Question: I have this layout which is a row item of a ListView:
'''
<LinearLayout xmlns:android="http://schemas.android.com/apk/res/android"
android:layout_width="fill_parent"
android:layout_height="match_parent"
android:clickable="true"
android:gravity="center" >
<ToggleButton
android:id="@+id/taskActiveToggleButton"
android:layout_width="wrap_content"
android:layout_height="wrap_content"
android:layout_marginRight="5dp"
android:text="ToggleButton" />
<LinearLayout
android:layout_width="wrap_content"
android:layout_height="wrap_content"
android:orientation="vertical" >
<TextView
android:id="@+id/taskNameTextView"
android:layout_width="200dp"
android:layout_height="wrap_content" />
<TextView
android:id="@+id/taskScheduleTextView"
android:layout_width="200dp"
android:layout_height="wrap_content" />
</LinearLayout>
<Button
android:id="@+id/taskMenuButton"
android:layout_width="wrap_content"
android:layout_height="wrap_content"
android:layout_marginLeft="5dp"
android:text="..." /></LinearLayout>
'''

I am having troubles adding another button to left of the (...) button.
I want to add the button so the row will keep its proportions (take all width of the line)
Any ideas?
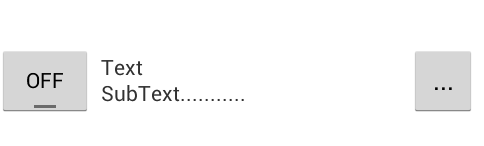
Answer: As far as I can see, you are using horizontal 'LinearLayout' as a root layout for your items. I would change it to 'RelativeLayout'. Also if you need your layout occupy the whole width - you need to get rid of '200dip' hardcoding and replace it with 'match_parent'
Here is what I got using 'RelativeLayout':
'''
<?xml version="1.0" encoding="utf-8"?>
<RelativeLayout xmlns:android="http://schemas.android.com/apk/res/android"
android:layout_width="match_parent"
android:layout_height="wrap_content">
<ToggleButton
android:id="@+id/taskActiveToggleButton"
android:layout_width="wrap_content"
android:layout_height="wrap_content"
android:layout_marginRight="5dp"
android:layout_alignParentLeft="true"
android:text="ToggleButton" />
<LinearLayout
android:layout_width="match_parent"
android:layout_height="wrap_content"
android:layout_toRightOf="@+id/taskActiveToggleButton"
android:layout_toLeftOf="@+id/anotherButton"
android:layout_centerVertical="true"
android:orientation="vertical" >
<TextView
android:id="@+id/taskNameTextView"
android:layout_width="match_parent"
android:layout_height="wrap_content"
android:text="Text" />
<TextView
android:id="@+id/taskScheduleTextView"
android:layout_width="match_parent"
android:layout_height="wrap_content"
android:text="Sub Text"/>
</LinearLayout>
<Button
android:id="@+id/anotherButton"
android:layout_width="wrap_content"
android:layout_height="wrap_content"
android:layout_marginLeft="5dp"
android:layout_toLeftOf="@+id/taskMenuButton"
android:text="But2" />
<Button
android:id="@+id/taskMenuButton"
android:layout_width="wrap_content"
android:layout_height="wrap_content"
android:layout_alignParentRight="true"
android:layout_marginLeft="5dp"
android:text="..." />
</RelativeLayout>
'''